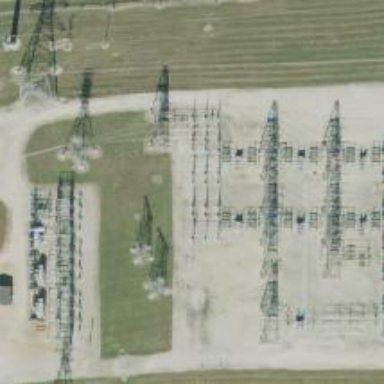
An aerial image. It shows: Switch used for power control.